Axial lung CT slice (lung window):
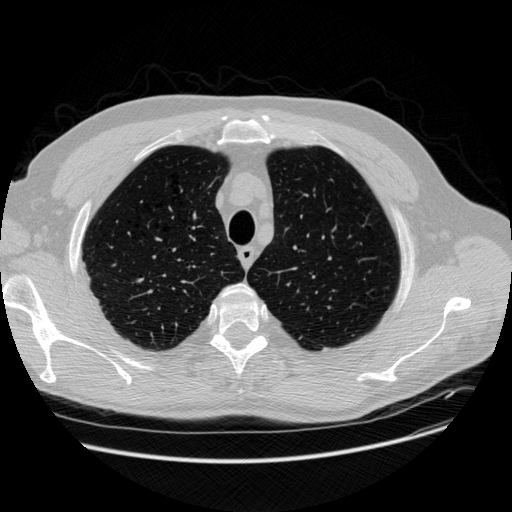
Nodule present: no